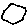
Label: hexagon